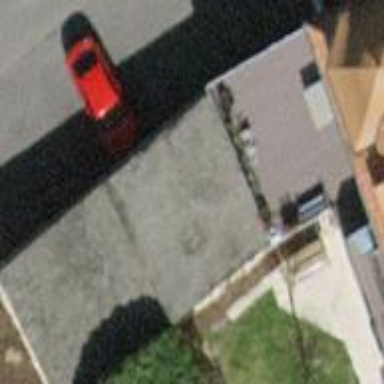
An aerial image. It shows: Group of garages.